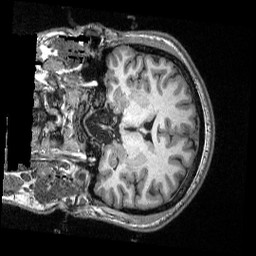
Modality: T1w
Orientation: coronal
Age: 23
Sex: male
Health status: ill
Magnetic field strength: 3 T
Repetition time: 2.53 s
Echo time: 0.00331 s